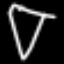
Label: diamond